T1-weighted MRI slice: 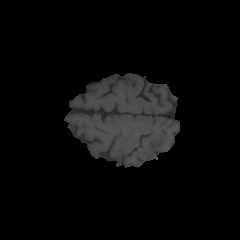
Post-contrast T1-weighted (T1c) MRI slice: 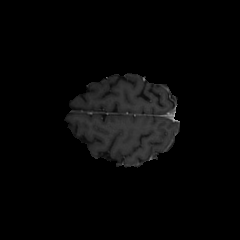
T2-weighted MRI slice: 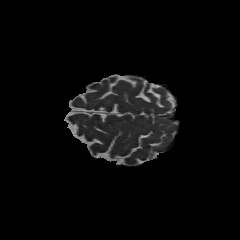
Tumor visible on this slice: no